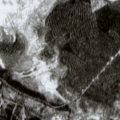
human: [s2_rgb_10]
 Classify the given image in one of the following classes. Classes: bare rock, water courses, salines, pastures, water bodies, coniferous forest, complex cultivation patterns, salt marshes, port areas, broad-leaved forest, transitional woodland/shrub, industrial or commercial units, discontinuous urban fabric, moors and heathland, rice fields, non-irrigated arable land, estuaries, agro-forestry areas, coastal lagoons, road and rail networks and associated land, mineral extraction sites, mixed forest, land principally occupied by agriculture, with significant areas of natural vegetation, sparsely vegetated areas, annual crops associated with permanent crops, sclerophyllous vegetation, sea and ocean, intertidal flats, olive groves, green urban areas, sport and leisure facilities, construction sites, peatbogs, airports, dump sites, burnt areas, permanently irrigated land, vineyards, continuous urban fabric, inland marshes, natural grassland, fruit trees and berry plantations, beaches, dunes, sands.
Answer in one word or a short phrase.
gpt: coniferous forest, peatbogs